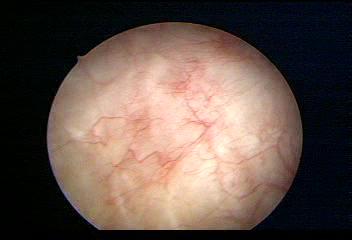
Modality: WLC
Class: Normal mucosa
Bladder cancer association: No